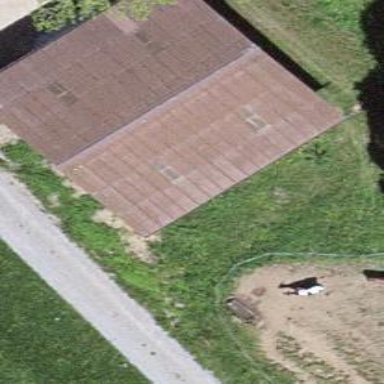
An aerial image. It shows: Barn with red roof.